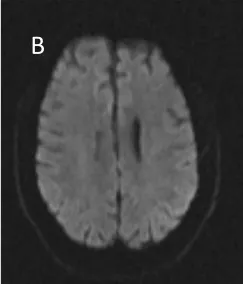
Radiological examinations of case 2 before and after intravenous immunoglobulin (IVIg). (A, B) No evidence of cerebral infarction before IVIg on diffusion-weighted imaging (DWI).
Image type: radiology (mri)